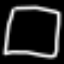
Label: square